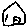
Label: house